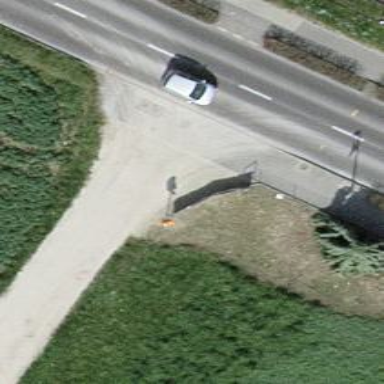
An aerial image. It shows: Orange aerial marker.